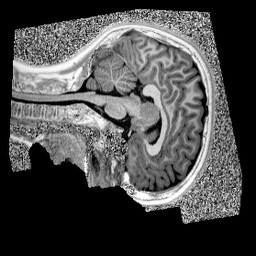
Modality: UNIT1
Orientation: sagittal
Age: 10
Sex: female
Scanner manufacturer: siemens
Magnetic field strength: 3 T
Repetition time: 4 s
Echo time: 0.00299 s